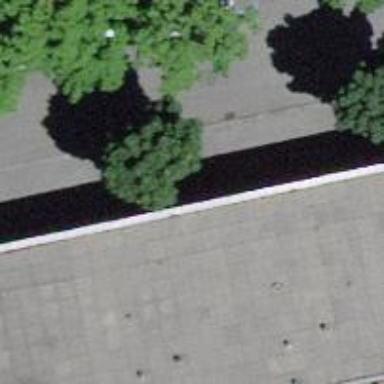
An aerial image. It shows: Avenue lined with broadleaved trees.